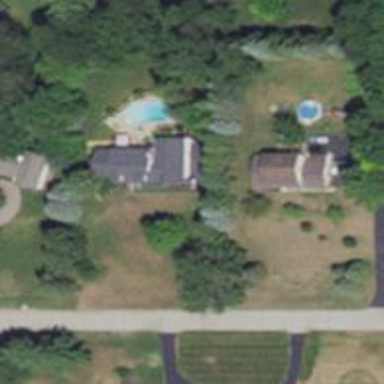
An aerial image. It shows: Driveway.